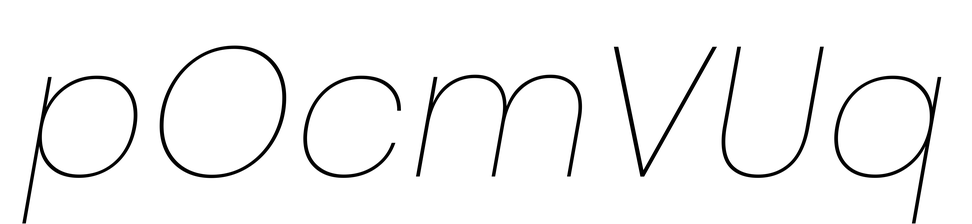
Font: Poppins-ThinItalic